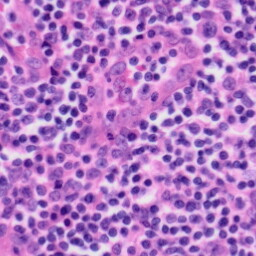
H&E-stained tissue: Tonsil